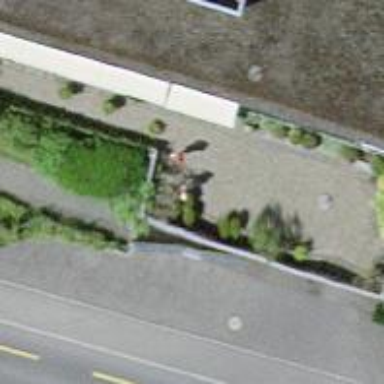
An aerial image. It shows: Set of steps on the road.